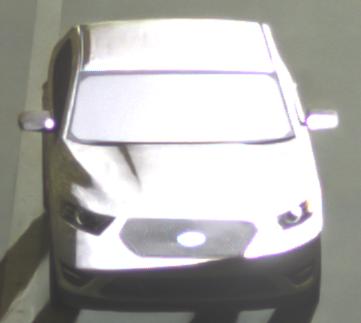
Make: Ford
Model: Taurus
Detailed model: SHO
Model produced from: 2012
Model produced until: 2019
Doors: 4
Color: white
Road condition: dry road
Daytime: night
Contrast: high contrast